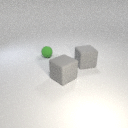
small green rubber sphere to the left of large gray rubber cube